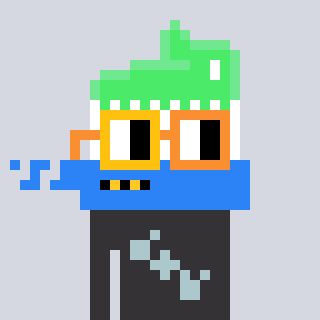
a pixel art character with square yellow and orange glasses, a toothbrush-shaped head and a grayscale-colored body on a cool background